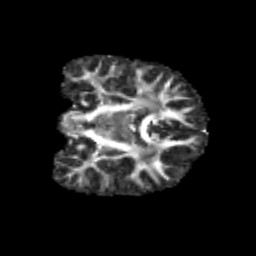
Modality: FA
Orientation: coronal
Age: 9
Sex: male
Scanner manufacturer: siemens
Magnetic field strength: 3 T
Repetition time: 3.8 s
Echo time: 0.07 s